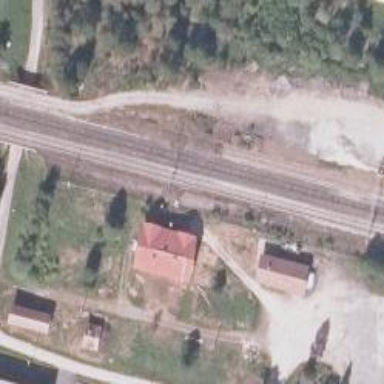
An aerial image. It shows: Site related to the railway.